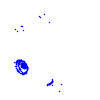
Particle: kaon